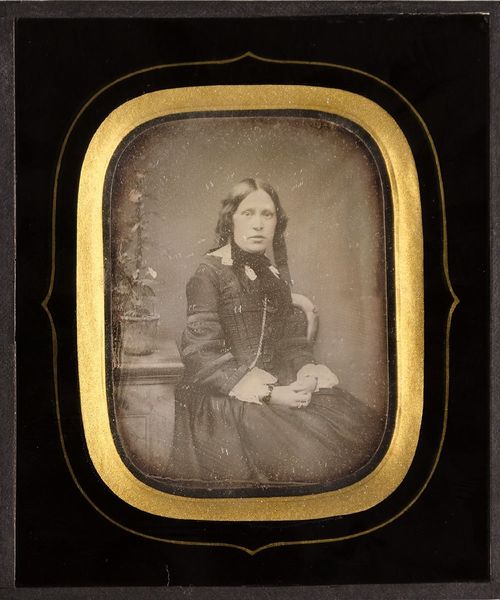
Titel: Frau Ottly Meyer, verh. mit Rudolph Mahn
Künstler: Johann Anton Völlner
Standort: Hamburg
Institution: Museum für Kunst und Gewerbe Hamburg
Schlagwörter: frau, portrait, figur, foto, fotografie, photographie, photo, topfpflanzen, lichtbild, daguerreotypie, bildwerke, angewandte und bildende kunst, hessische systematik, porträt, porträtfotografie, porträtphotographie, hüftbild